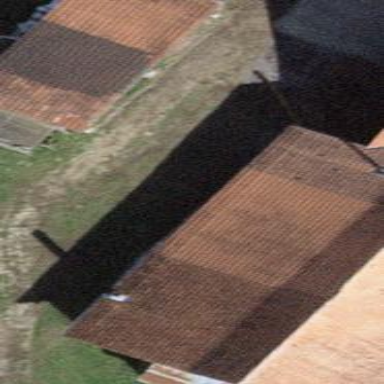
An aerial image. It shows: Simple house.